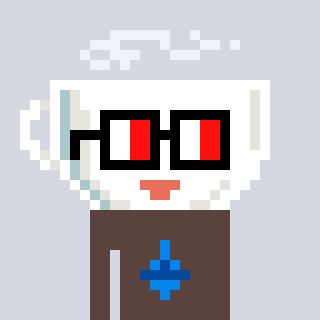
a pixel art character with square glasses with black frames and red eyes, a mug-shaped head and a darkbrown-colored body on a cool background